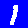
Digit: 1